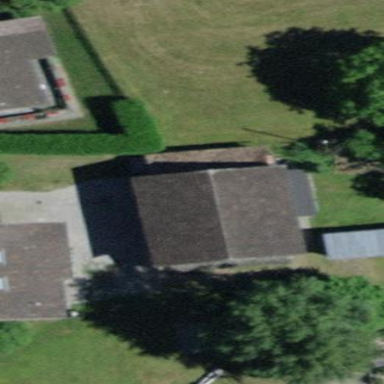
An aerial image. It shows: Barn.